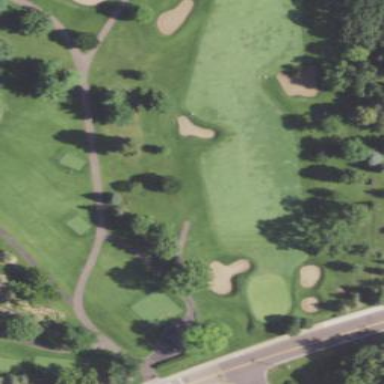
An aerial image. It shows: Golf fairway surrounded by grass.